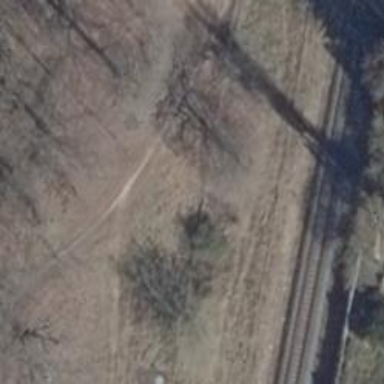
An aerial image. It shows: Sandy path.